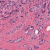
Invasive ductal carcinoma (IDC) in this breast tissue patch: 1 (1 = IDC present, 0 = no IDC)